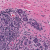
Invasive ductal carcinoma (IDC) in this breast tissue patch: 0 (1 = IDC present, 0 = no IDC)